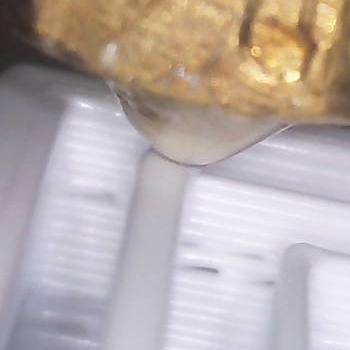
Flow rate: 267%